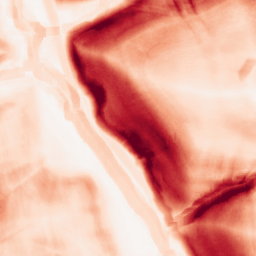
Category: morphological
Decomposition family: morphological_gradient
Decomposition parameters: size: 10
shape: square
Upsampling method: fft_zeropad
Upsampling parameters: scale: 8
Upsampling scale: 8